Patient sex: F
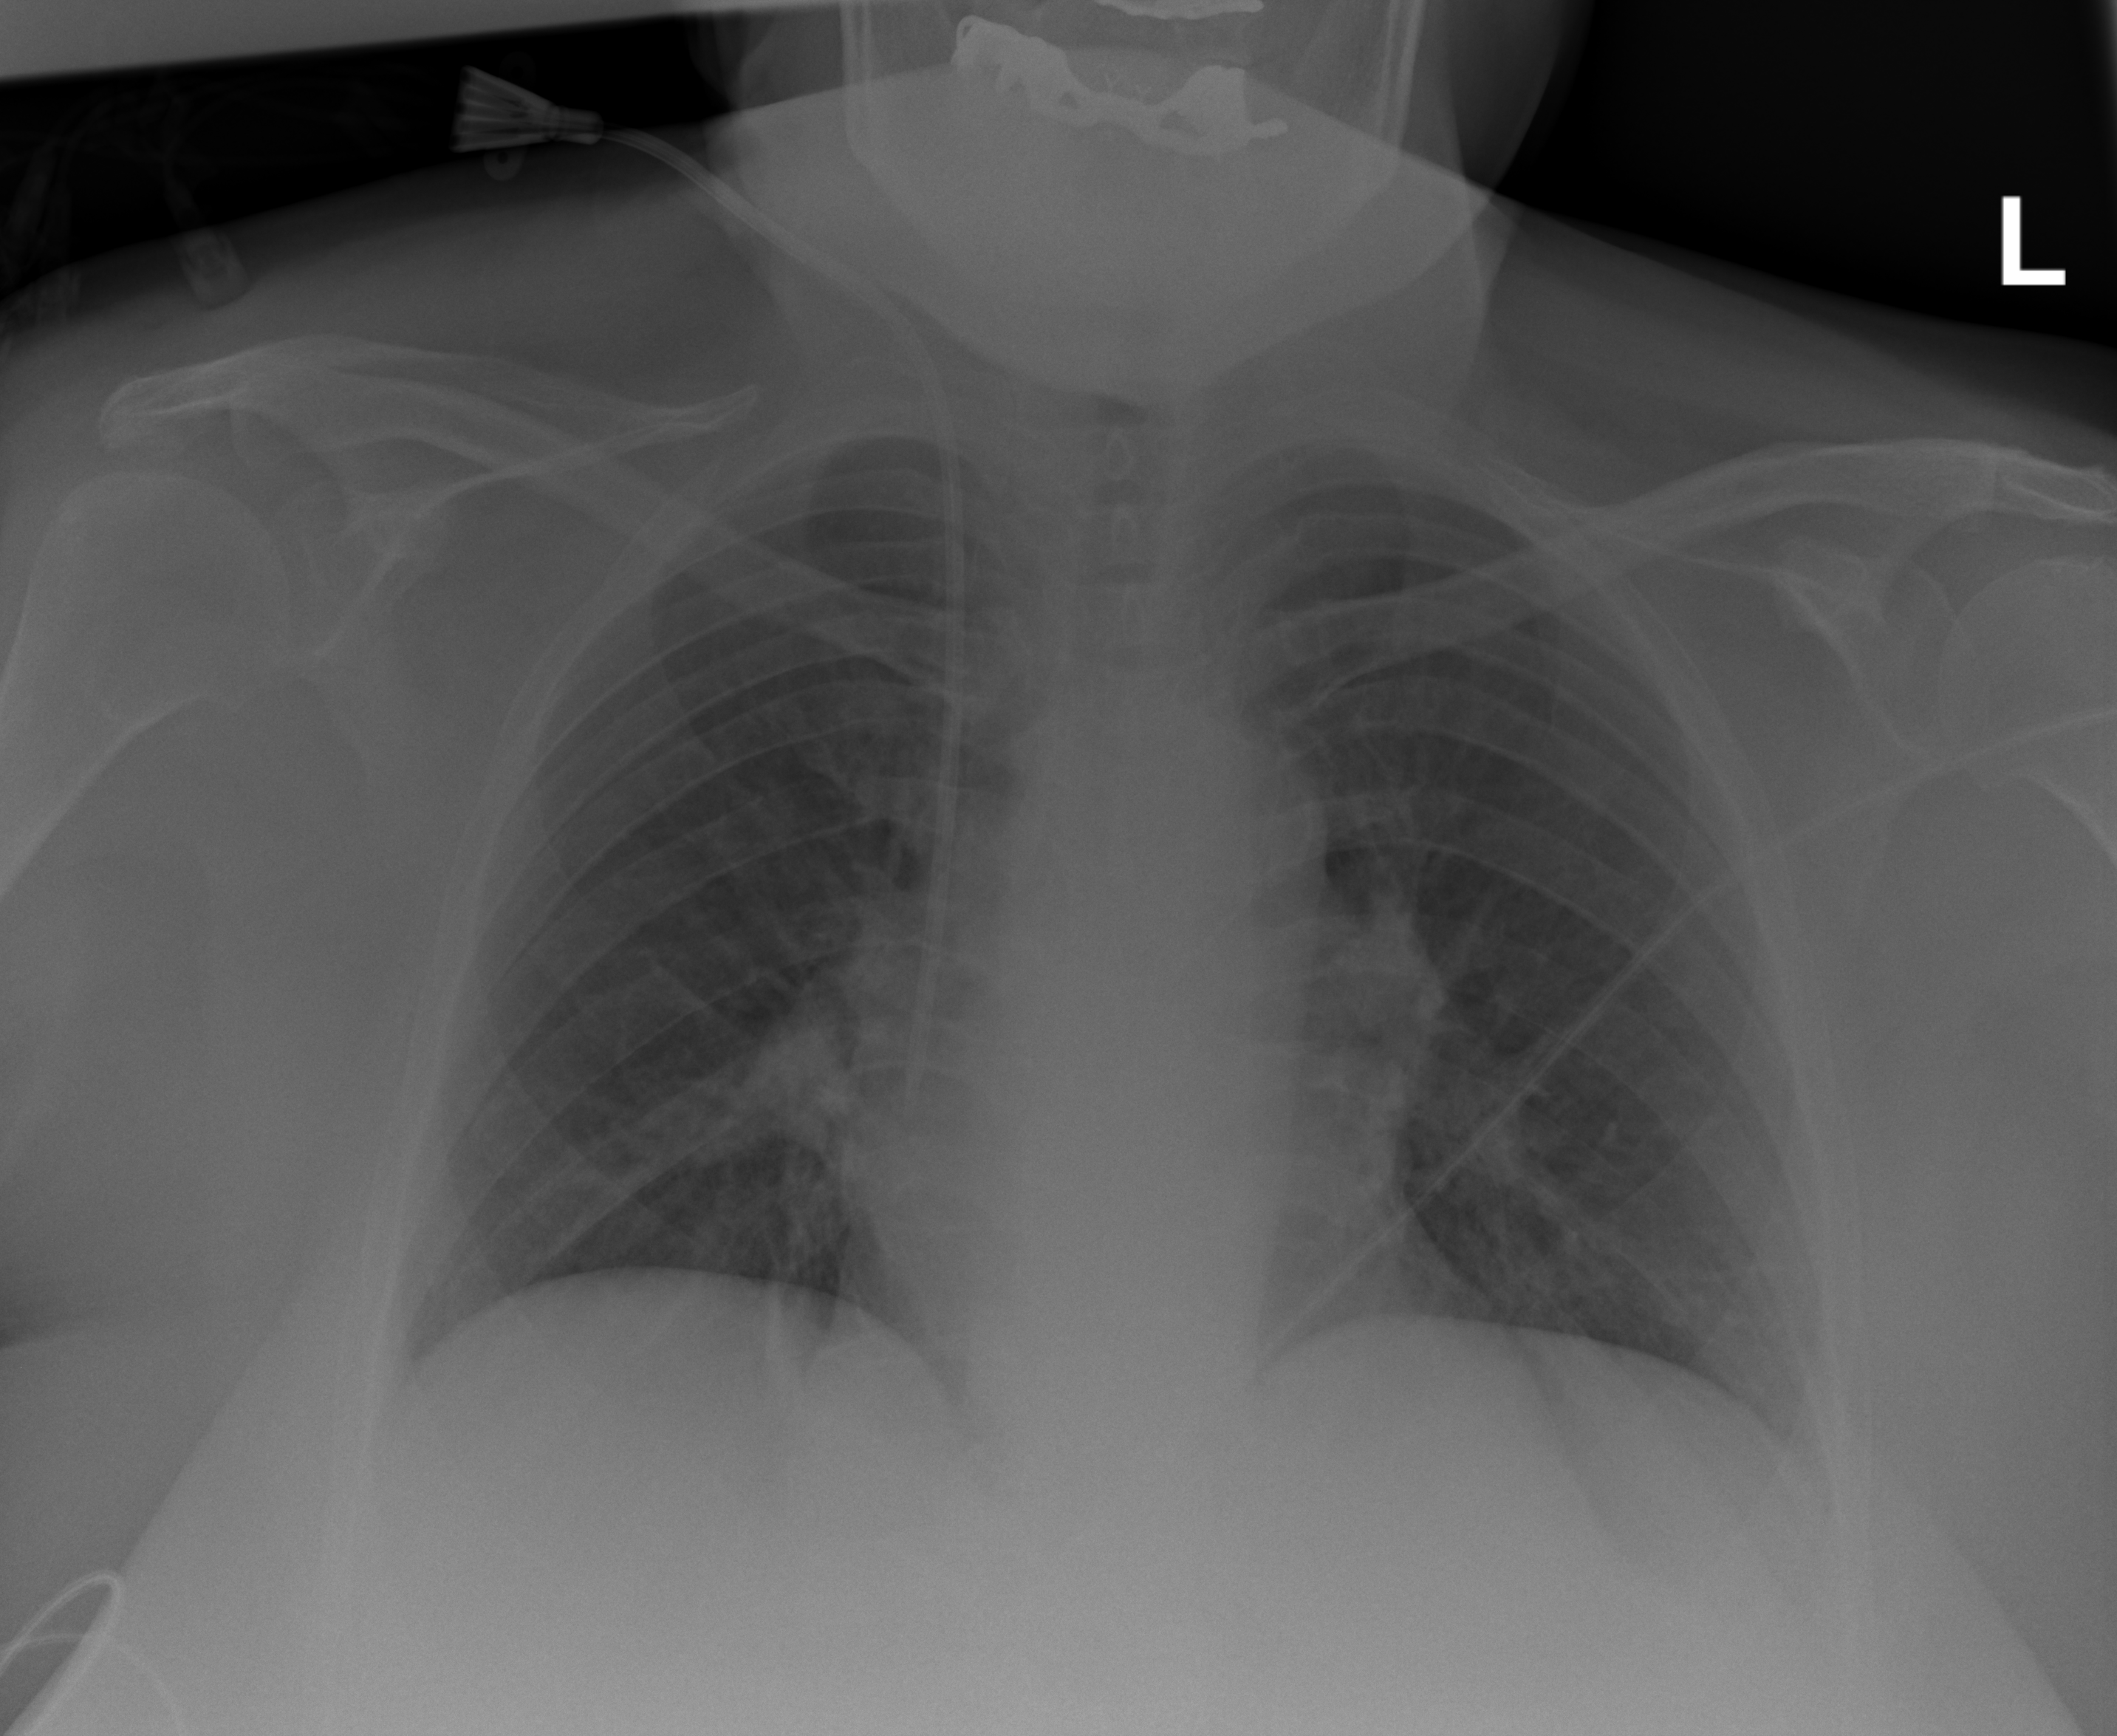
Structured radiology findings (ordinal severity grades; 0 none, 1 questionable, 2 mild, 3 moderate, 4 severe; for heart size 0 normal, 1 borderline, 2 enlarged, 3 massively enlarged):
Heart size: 0
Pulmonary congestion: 2
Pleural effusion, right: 0
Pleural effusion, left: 0
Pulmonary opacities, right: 1
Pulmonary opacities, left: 1
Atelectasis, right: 2
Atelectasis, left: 2